Question: I am trying to load Here Maps JS scripts using Promises. I have three scripts and the last two are dependent on the first one and can be loaded async once the first has loaded. The problem is after the first script loads it doesn't wait for the function in the :
'''
const libraries = {
mapsjsCore: 'http://js.api.here.com/v3/3.0/mapsjs-core.js',
mapsjsService: 'http://js.api.here.com/v3/3.0/mapsjs-service.js',
mapjsEvents: 'http://js.api.here.com/v3/3.0/mapsjs-mapevents.js'
};
const headTag = document.getElementsByTagName('head')[0];
export const loadMap = function () {
// First script loads, returns immediately and
// starts initializing the map without
// waiting the last two scripts to load ???
return getLibrary(libraries.mapsjsCore)
.then(() => Promise.all([
// Load the rest async
getLibrary(libraries.mapsjsService),
getLibrary(libraries.mapjsEvents)
])
)
.catch(error => new Error('Unable to load map files'))
}
function getLibrary(url) {
return new Promise((resolve, reject) => {
let scriptHTML = document.createElement('script');
scriptHTML.type = 'text/javascript';
scriptHTML.charset = 'utf-8';
scriptHTML.async = true;
scriptHTML.src = url;
scriptHTML.onload = function () {
resolve(url);
}
scriptHTML.onerror = function () {
reject('error')
}
headTag.appendChild(scriptHTML);
})
}
'''
The loading sequence seems OK:

So how to make the the to wait the and then return? Even if I wrap the in a Promise and resolve after the , the result is the same? What am I missing here?
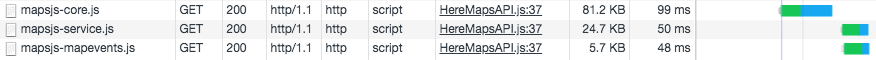
Answer: Based on your comments above, it seems like you tried:
'''
loadMap().then(initMap());
'''
But the problem here is that 'initMap()' will execute immediately. You should use the following syntax:
'''
loadMap().then(initMap);
'''
The 'initMap' function will be executed only once the maps have all been loaded.
Below is a complete working example.
'''
const libraries = {
mapsjsCore: 'http://js.api.here.com/v3/3.0/mapsjs-core.js',
mapsjsService: 'http://js.api.here.com/v3/3.0/mapsjs-service.js',
mapjsEvents: 'http://js.api.here.com/v3/3.0/mapsjs-mapevents.js'
};
const headTag = document.getElementsByTagName('head')[0];
const loadMap = function () {
// First script loads, returns immediately and
// starts initializing the map without
// waiting the last two scripts to load ???
return getLibrary(libraries.mapsjsCore)
.then(() => Promise.all([
// Load the rest async
getLibrary(libraries.mapsjsService),
getLibrary(libraries.mapjsEvents)
])
)
.catch(error => new Error('Unable to load map files'))
}
function getLibrary(url) {
return new Promise((resolve, reject) => {
let scriptHTML = document.createElement('script');
scriptHTML.type = 'text/javascript';
scriptHTML.charset = 'utf-8';
scriptHTML.async = true;
scriptHTML.src = url;
scriptHTML.onload = function () {
console.log('Loaded: ${url}');
resolve(url);
}
scriptHTML.onerror = function () {
reject('error')
}
headTag.appendChild(scriptHTML);
})
}
function initMap() {
console.log('initMap');
}
loadMap().then(initMap);
// This prints
// Loaded: http://js.api.here.com/v3/3.0/mapsjs-core.js
// Loaded: http://js.api.here.com/v3/3.0/mapsjs-service.js
// Loaded: http://js.api.here.com/v3/3.0/mapsjs-mapevents.js
// initMap
'''